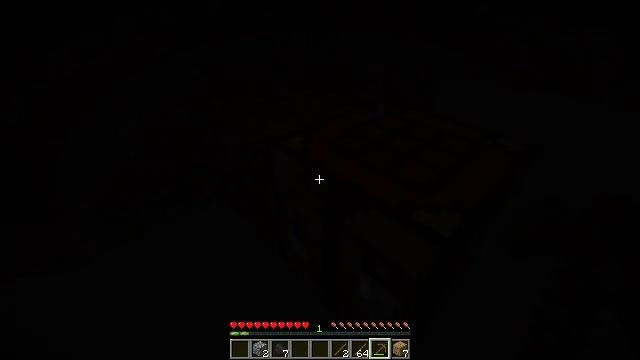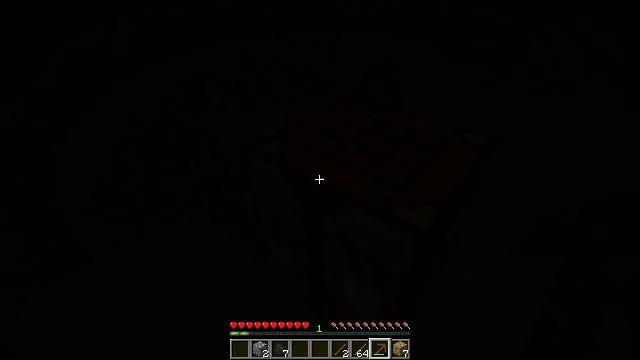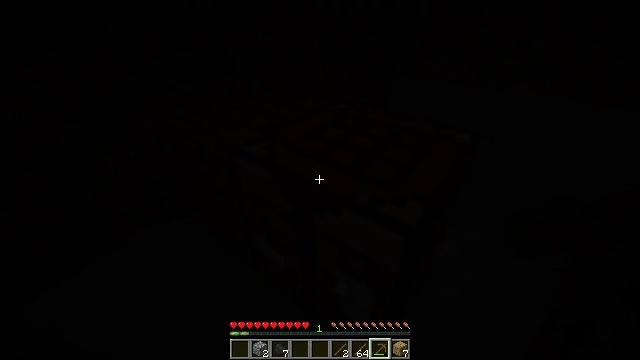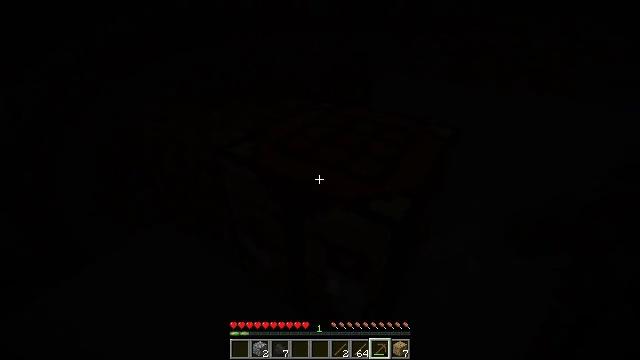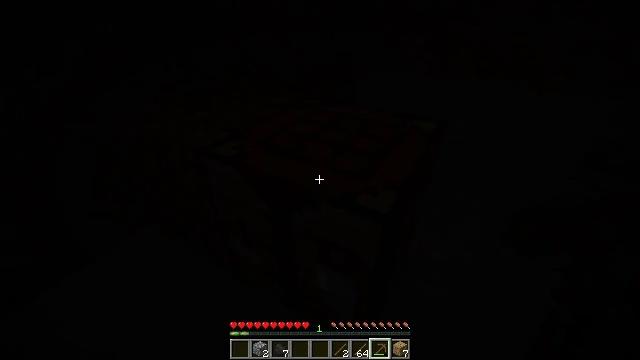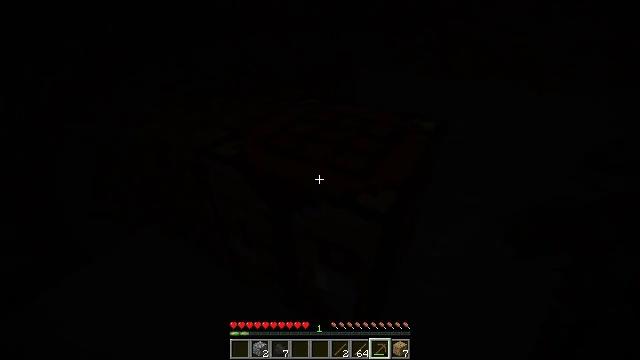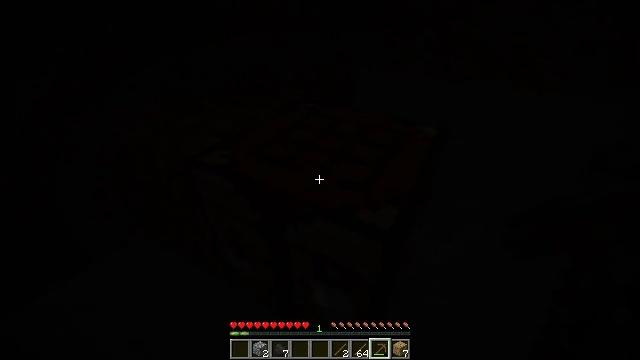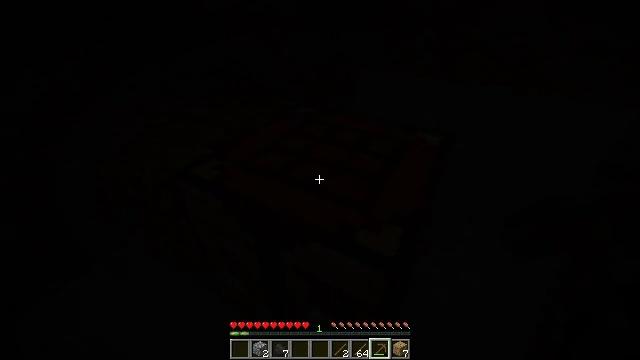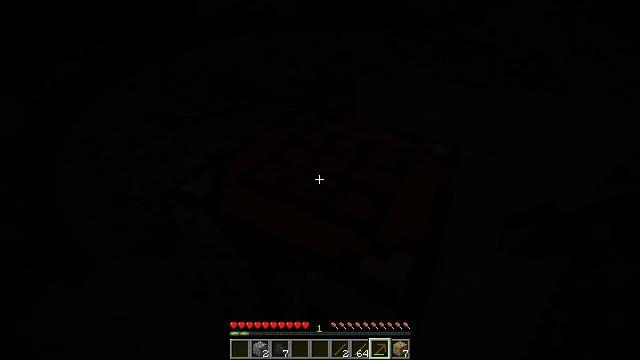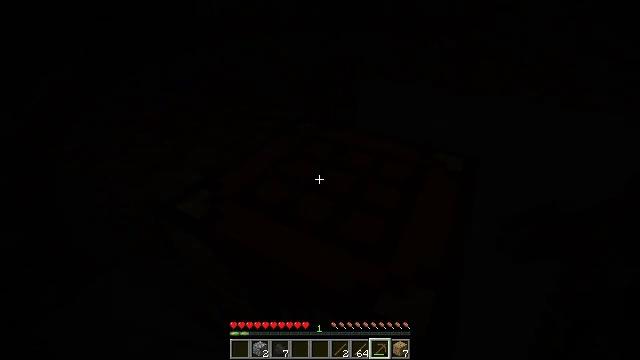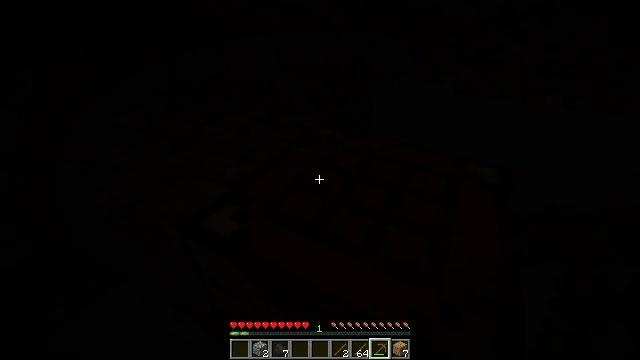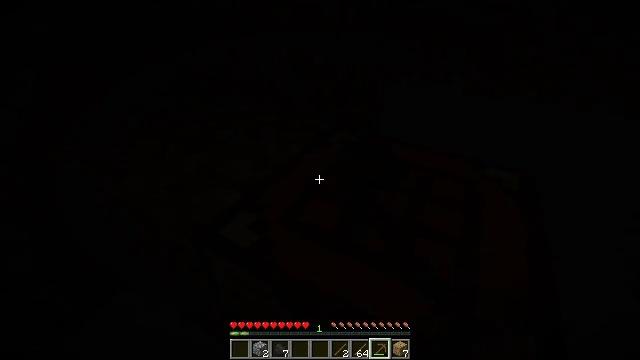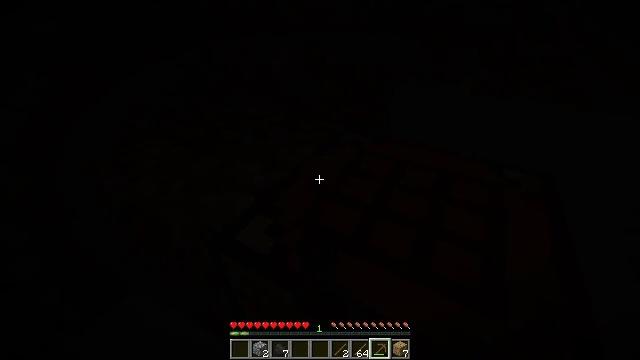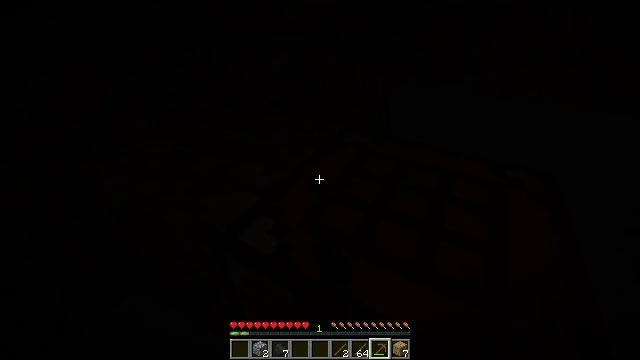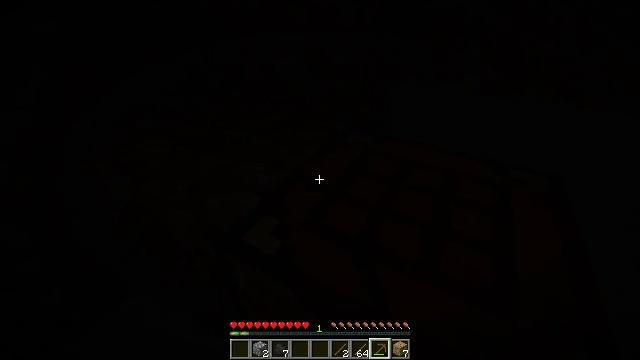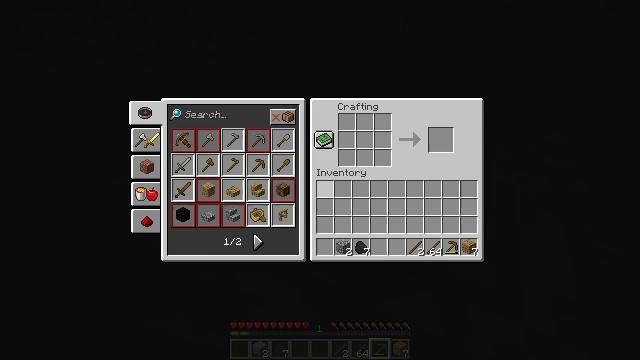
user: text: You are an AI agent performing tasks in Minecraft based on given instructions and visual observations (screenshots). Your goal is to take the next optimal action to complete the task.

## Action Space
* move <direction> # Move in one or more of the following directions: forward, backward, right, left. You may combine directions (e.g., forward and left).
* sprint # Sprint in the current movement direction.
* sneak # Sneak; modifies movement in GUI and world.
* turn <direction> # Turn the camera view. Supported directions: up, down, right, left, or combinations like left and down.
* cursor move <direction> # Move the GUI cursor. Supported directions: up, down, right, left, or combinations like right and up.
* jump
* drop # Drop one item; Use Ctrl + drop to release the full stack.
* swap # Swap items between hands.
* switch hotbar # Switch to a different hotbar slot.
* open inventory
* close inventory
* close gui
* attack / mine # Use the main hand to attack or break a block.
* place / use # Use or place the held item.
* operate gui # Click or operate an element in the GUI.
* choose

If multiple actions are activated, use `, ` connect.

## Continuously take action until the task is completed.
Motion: motion action
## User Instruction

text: Make a lever in the crafting table.
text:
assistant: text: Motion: turn right
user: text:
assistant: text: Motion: turn right
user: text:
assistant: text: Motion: turn right
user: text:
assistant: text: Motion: turn right
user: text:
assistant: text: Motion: no_op
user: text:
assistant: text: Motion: move forward
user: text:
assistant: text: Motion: move forward
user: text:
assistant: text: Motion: move forward
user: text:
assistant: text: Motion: move forward
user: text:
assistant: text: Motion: move forward, use / place
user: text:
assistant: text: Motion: use / place
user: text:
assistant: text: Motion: use / place
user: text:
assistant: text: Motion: no_op
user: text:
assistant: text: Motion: no_op
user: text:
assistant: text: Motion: open gui
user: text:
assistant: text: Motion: no_op
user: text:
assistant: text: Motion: no_op
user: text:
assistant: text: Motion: no_op
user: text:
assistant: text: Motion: no_op
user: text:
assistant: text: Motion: no_op
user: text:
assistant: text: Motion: no_op
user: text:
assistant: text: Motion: no_op
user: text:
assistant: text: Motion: cursor move right
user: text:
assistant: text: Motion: cursor move right
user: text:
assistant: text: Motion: no_op
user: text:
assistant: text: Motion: no_op
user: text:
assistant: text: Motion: no_op
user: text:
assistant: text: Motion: no_op
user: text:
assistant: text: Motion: cursor move left and down
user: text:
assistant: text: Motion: cursor move left